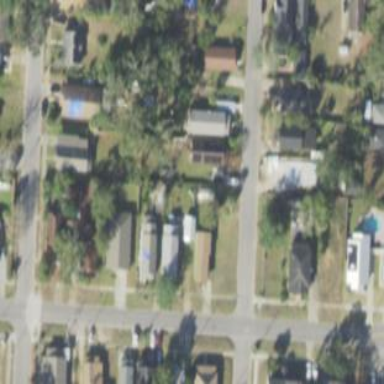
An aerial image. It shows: Single-family residential area.